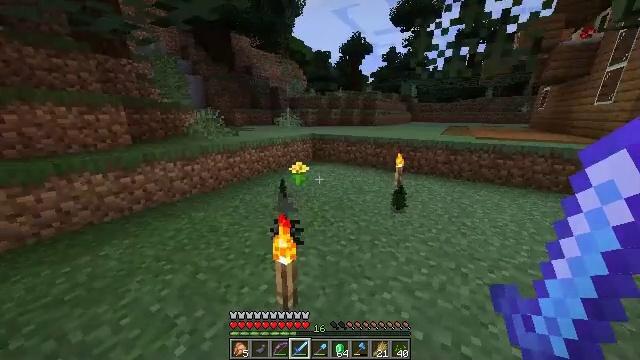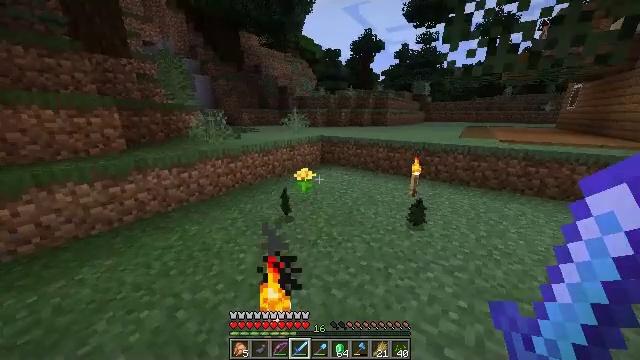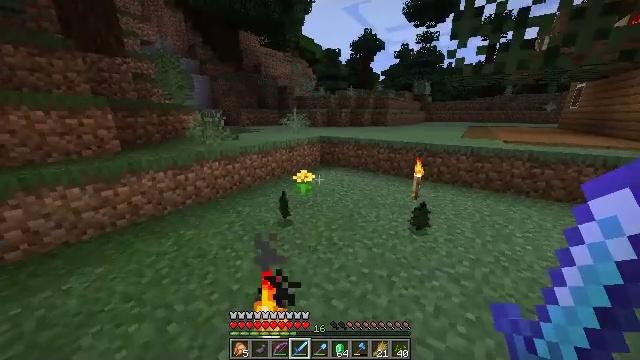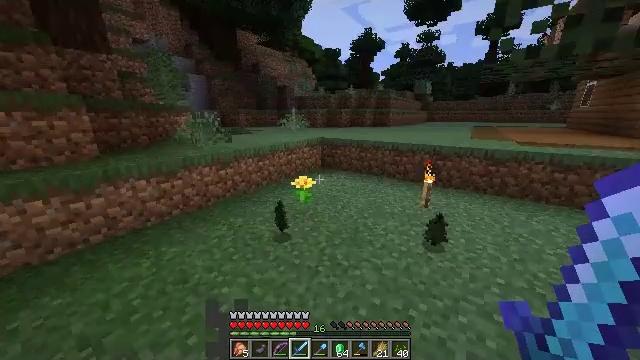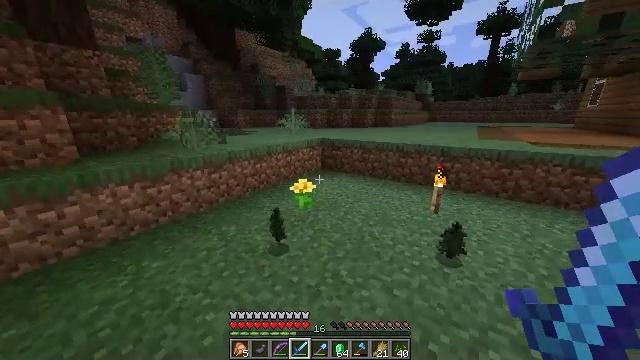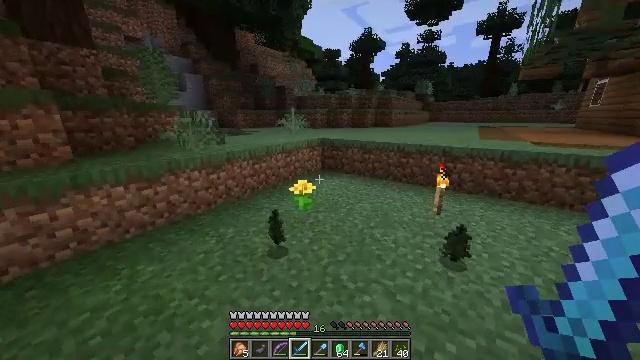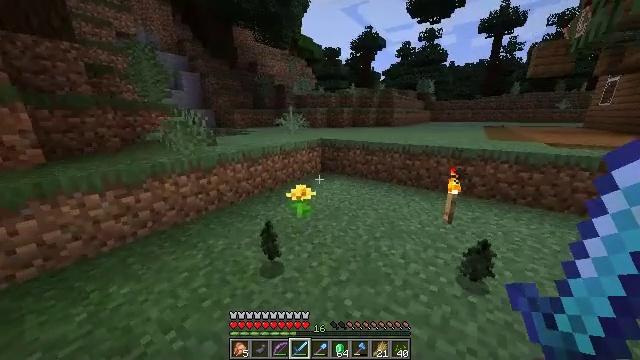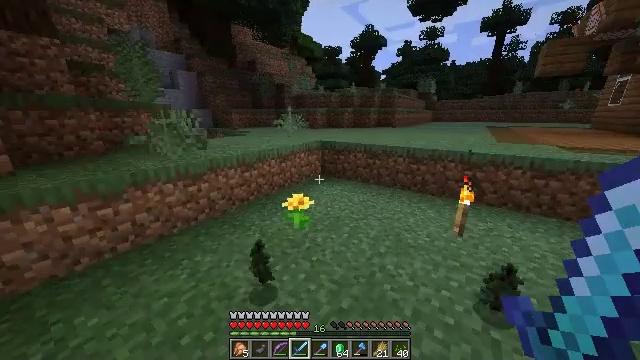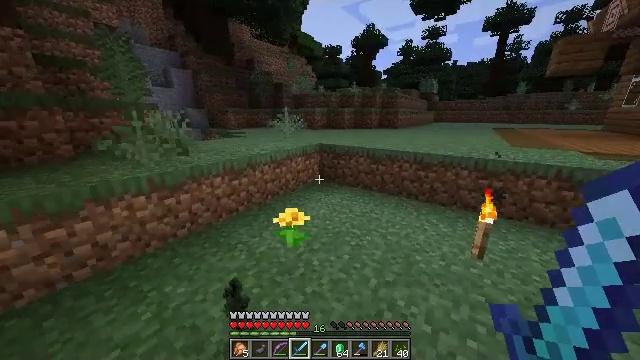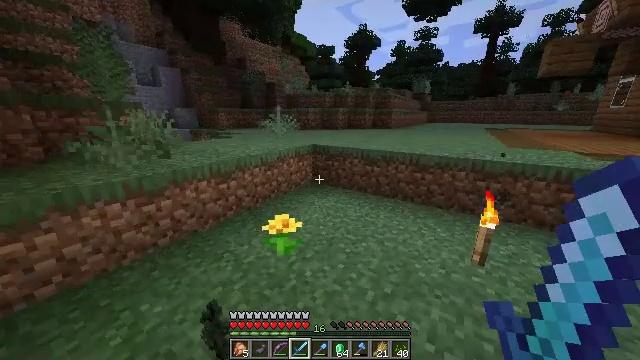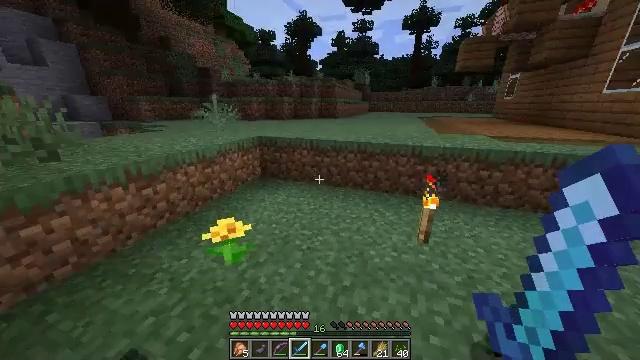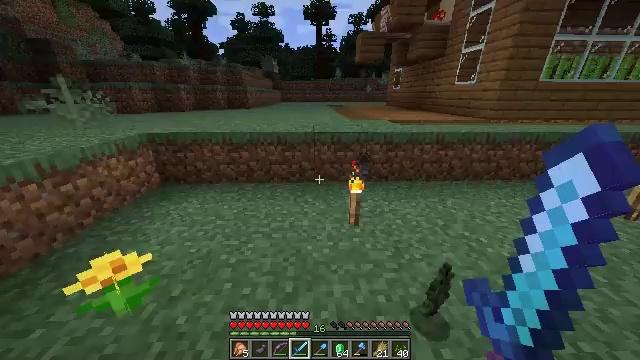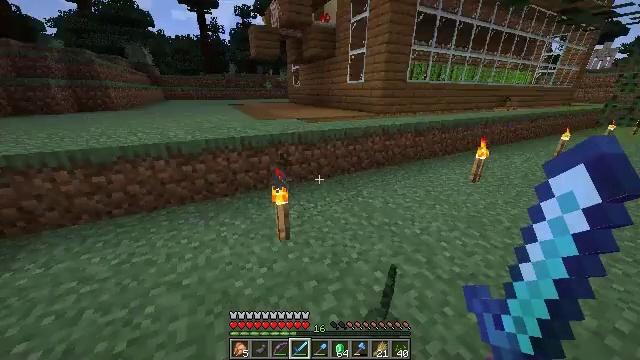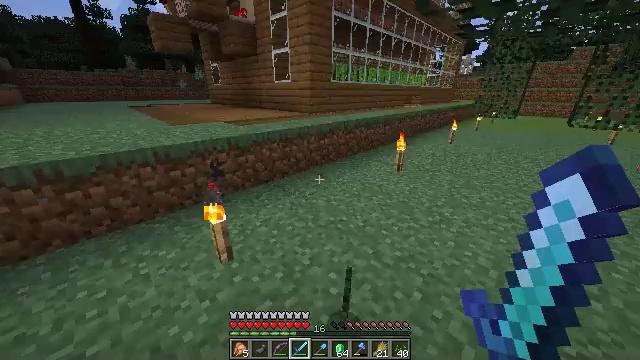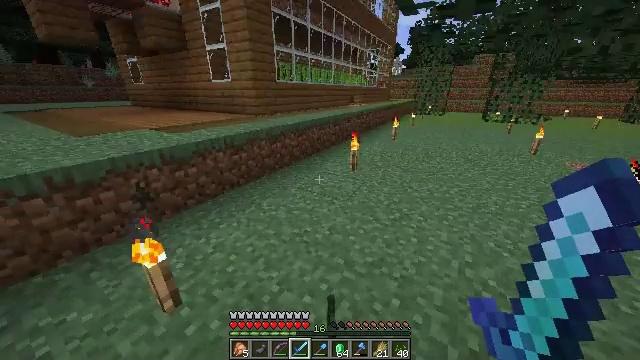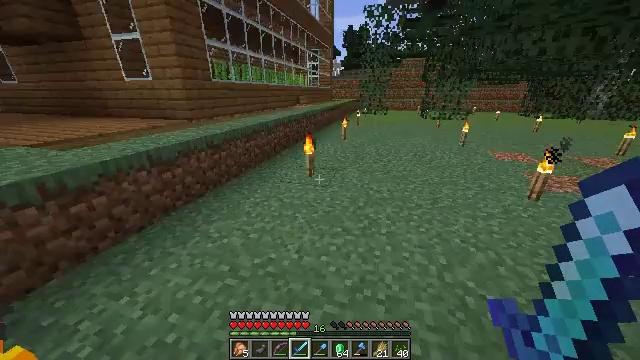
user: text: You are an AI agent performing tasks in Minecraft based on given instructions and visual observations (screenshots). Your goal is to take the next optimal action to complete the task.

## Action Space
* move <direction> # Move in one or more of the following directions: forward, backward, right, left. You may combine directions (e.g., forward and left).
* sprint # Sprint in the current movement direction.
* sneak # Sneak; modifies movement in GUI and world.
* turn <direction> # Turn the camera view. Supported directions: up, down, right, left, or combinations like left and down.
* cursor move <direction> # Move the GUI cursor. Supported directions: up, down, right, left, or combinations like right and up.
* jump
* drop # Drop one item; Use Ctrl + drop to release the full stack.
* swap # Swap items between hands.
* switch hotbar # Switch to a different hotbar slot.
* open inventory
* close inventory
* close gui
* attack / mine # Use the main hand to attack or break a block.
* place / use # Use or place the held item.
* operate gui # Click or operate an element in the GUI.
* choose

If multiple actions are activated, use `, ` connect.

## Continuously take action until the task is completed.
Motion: motion action
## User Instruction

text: Punch the spruce leaves to get saplings.
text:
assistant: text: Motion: move forward, turn left
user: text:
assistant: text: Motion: move forward, sprint
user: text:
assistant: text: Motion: move forward, sprint
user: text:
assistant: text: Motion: move forward, sprint
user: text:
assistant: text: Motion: move forward
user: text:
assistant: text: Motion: move forward
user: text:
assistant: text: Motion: move forward
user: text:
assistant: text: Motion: move forward
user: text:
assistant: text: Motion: move forward, turn right
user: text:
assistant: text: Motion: move forward, turn right and down
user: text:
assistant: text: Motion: move forward, turn right and down
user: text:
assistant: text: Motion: move forward, turn right
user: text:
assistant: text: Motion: move forward, turn right
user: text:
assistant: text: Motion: move forward, turn right
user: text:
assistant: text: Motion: move forward, turn right
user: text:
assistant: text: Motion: move forward, turn right
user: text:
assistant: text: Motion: move forward, turn right
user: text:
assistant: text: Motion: move forward, sprint, turn right and up
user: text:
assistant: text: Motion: move forward, sprint, turn right and up
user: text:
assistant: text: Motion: move forward, sprint, turn right and up
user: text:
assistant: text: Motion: move forward, sprint, turn right
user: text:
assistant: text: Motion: move forward, turn right
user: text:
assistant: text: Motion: move forward, turn right
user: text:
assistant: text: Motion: move forward, turn right
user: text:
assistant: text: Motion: move forward, sprint
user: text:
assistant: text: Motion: move forward, sprint, turn right
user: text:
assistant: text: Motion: move forward, turn right
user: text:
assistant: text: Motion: move forward, turn right
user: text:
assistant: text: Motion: move forward, turn right
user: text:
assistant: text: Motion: move forward, turn right